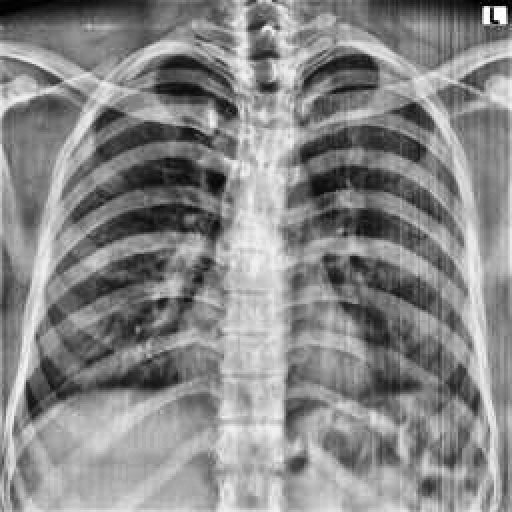
Finding: NORMAL